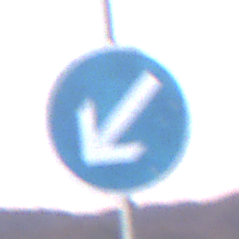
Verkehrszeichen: VorgeschriebeneVorbeifahrtLinks
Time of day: Dusk
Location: Outdoor (Nature)
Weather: Clear
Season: NotSpecified
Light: Natural